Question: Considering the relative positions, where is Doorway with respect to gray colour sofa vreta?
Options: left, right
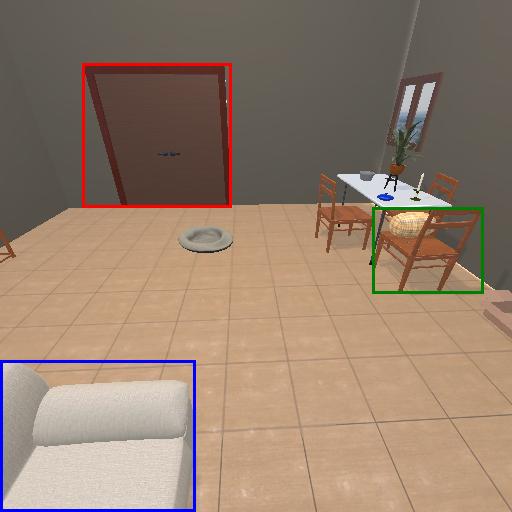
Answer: left